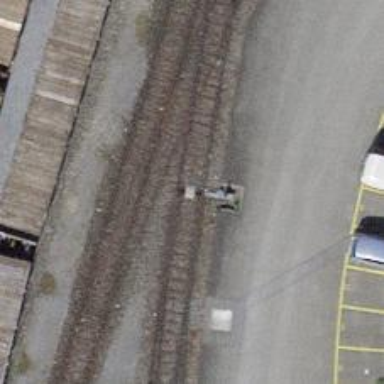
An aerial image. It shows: Railway switch.